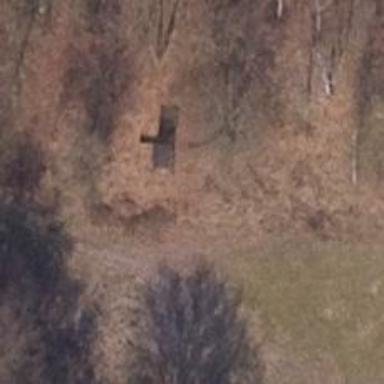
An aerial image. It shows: Shelter that serves as hunting stand.